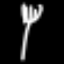
Label: fork